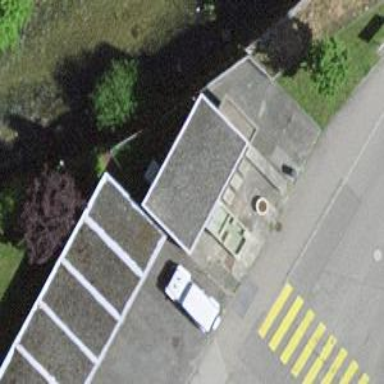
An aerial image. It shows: Service building.